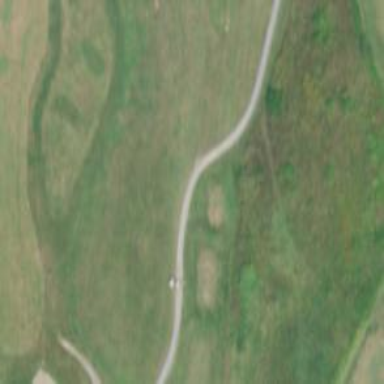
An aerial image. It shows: Pathway for golfing.